Question: Hi everyone I have a problem. If anyone can help it would be great. I am using border and gridlayout and I am trying to split the GUI but it is not happening as I want the buttons to be a small part of the whole lets say 1/5 but at the moment is more than the half of the GUI.
I also trying putting the buttons is dimension but I am not sure if it is a good practice.I have two classes one is RunFurniture where is the main method with the frame and the other method is PanelFurniture with the GUI.I am using eclipse and the program is compiling and running. I hope I gave a good explanation. Here is the code.
'''
import java.awt.*;
import java.awt.event.ActionEvent;
import java.awt.event.ActionListener;
import javax.swing.*;
public class PanelFurniture extends JPanel implements ActionListener
{
JButton center, east;
JButton[] commandButtons = {
new JButton(" Add Chair"),
new JButton(" Add Table"),
new JButton(" Add Desk "),
new JButton(" Clear All "),
new JButton("Total Price"),
new JButton(" Save "),
new JButton(" Load "),
new JButton("Summary ")
};
JPanel centerPanel, westPanel, eastPanel;
PanelFurniture()
{
this.setLayout(new BorderLayout());
westPanel = new JPanel();
westPanel.setLayout(new FlowLayout());
for(int i=0; i<commandButtons.length; i++)
{
westPanel.add(commandButtons[i]);
commandButtons[i].addActionListener(this);
}
// westPanel.setSize(westDimension);
this.add(westPanel, BorderLayout.WEST);
// start the middle panel
centerPanel = new JPanel(new GridLayout(1,2));
center = new JButton("center");
centerPanel.add(center);
east = new JButton("east");
centerPanel.add(east);
this.add(centerPanel, BorderLayout.CENTER);
}
public void actionPerformed(ActionEvent ae)
{
}
}
'''
## RunRurniture
'''
import java.awt.*;
import javax.swing.*;
public class RunRurniture
{
/**
* @param args
*/
public static void main(String[] args)
{
JFrame application = new JFrame();
PanelFurniture panel = new PanelFurniture();
application.add(panel);
application.setDefaultCloseOperation(JFrame.EXIT_ON_CLOSE);
application.setSize(300,150);
application.setLocationByPlatform(true);
application.setVisible(true);
}
}
'''
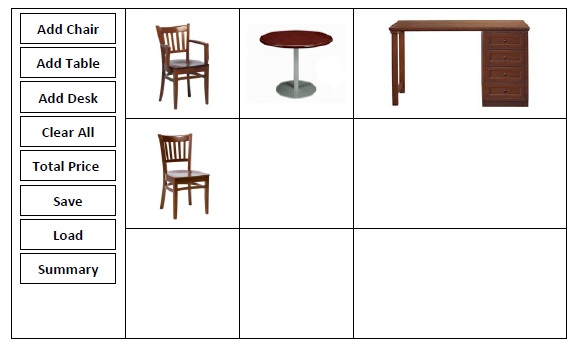
Answer: A few additional suggestions:
- Don't use spaces to do layout; use alignment.- Let the layout do the work by using the components preferred size.- Use the <URL>.

'''
import java.awt.*;
import java.awt.event.ActionEvent;
import java.awt.event.ActionListener;
import javax.swing.*;
/** @see http://stackoverflow.com/q/<PHONE>/230513 */
public class FurnitureTest {
private static final class FurniturePanel
extends JPanel implements ActionListener {
private static final int N = 3;
private static final Icon icon =
UIManager.getIcon("OptionPane.informationIcon");
private JPanel westPanel = new JPanel();
private JPanel centerPanel = new JPanel();
private JButton[] commandButtons = {
new JButton("Add Chair"),
new JButton("Add Table"),
new JButton("Add Desk"),
new JButton("Clear All"),
new JButton("Total Price"),
new JButton("Save"),
new JButton("Load"),
new JButton("Summary")
};
FurniturePanel() {
this.setLayout(new GridLayout());
westPanel.setLayout(new BoxLayout(westPanel, BoxLayout.Y_AXIS));
for (JButton b : commandButtons) {
b.setAlignmentX(JButton.CENTER_ALIGNMENT);
westPanel.add(b);
b.addActionListener(this);
}
this.add(westPanel, BorderLayout.WEST);
centerPanel.setLayout(new GridLayout(N, N, N, N));
for (int i = 0; i < N * N; i++) {
centerPanel.add(new JLabel(icon));
}
this.add(centerPanel, BorderLayout.CENTER);
}
@Override
public void actionPerformed(ActionEvent e) {
System.out.println(e);
}
}
public static void main(String[] args) {
EventQueue.invokeLater(new Runnable() {
@Override
public void run() {
JFrame application = new JFrame();
FurniturePanel panel = new FurniturePanel();
application.add(panel);
application.setDefaultCloseOperation(JFrame.EXIT_ON_CLOSE);
application.pack();
application.setLocationByPlatform(true);
application.setVisible(true);
}
});
}
}
'''